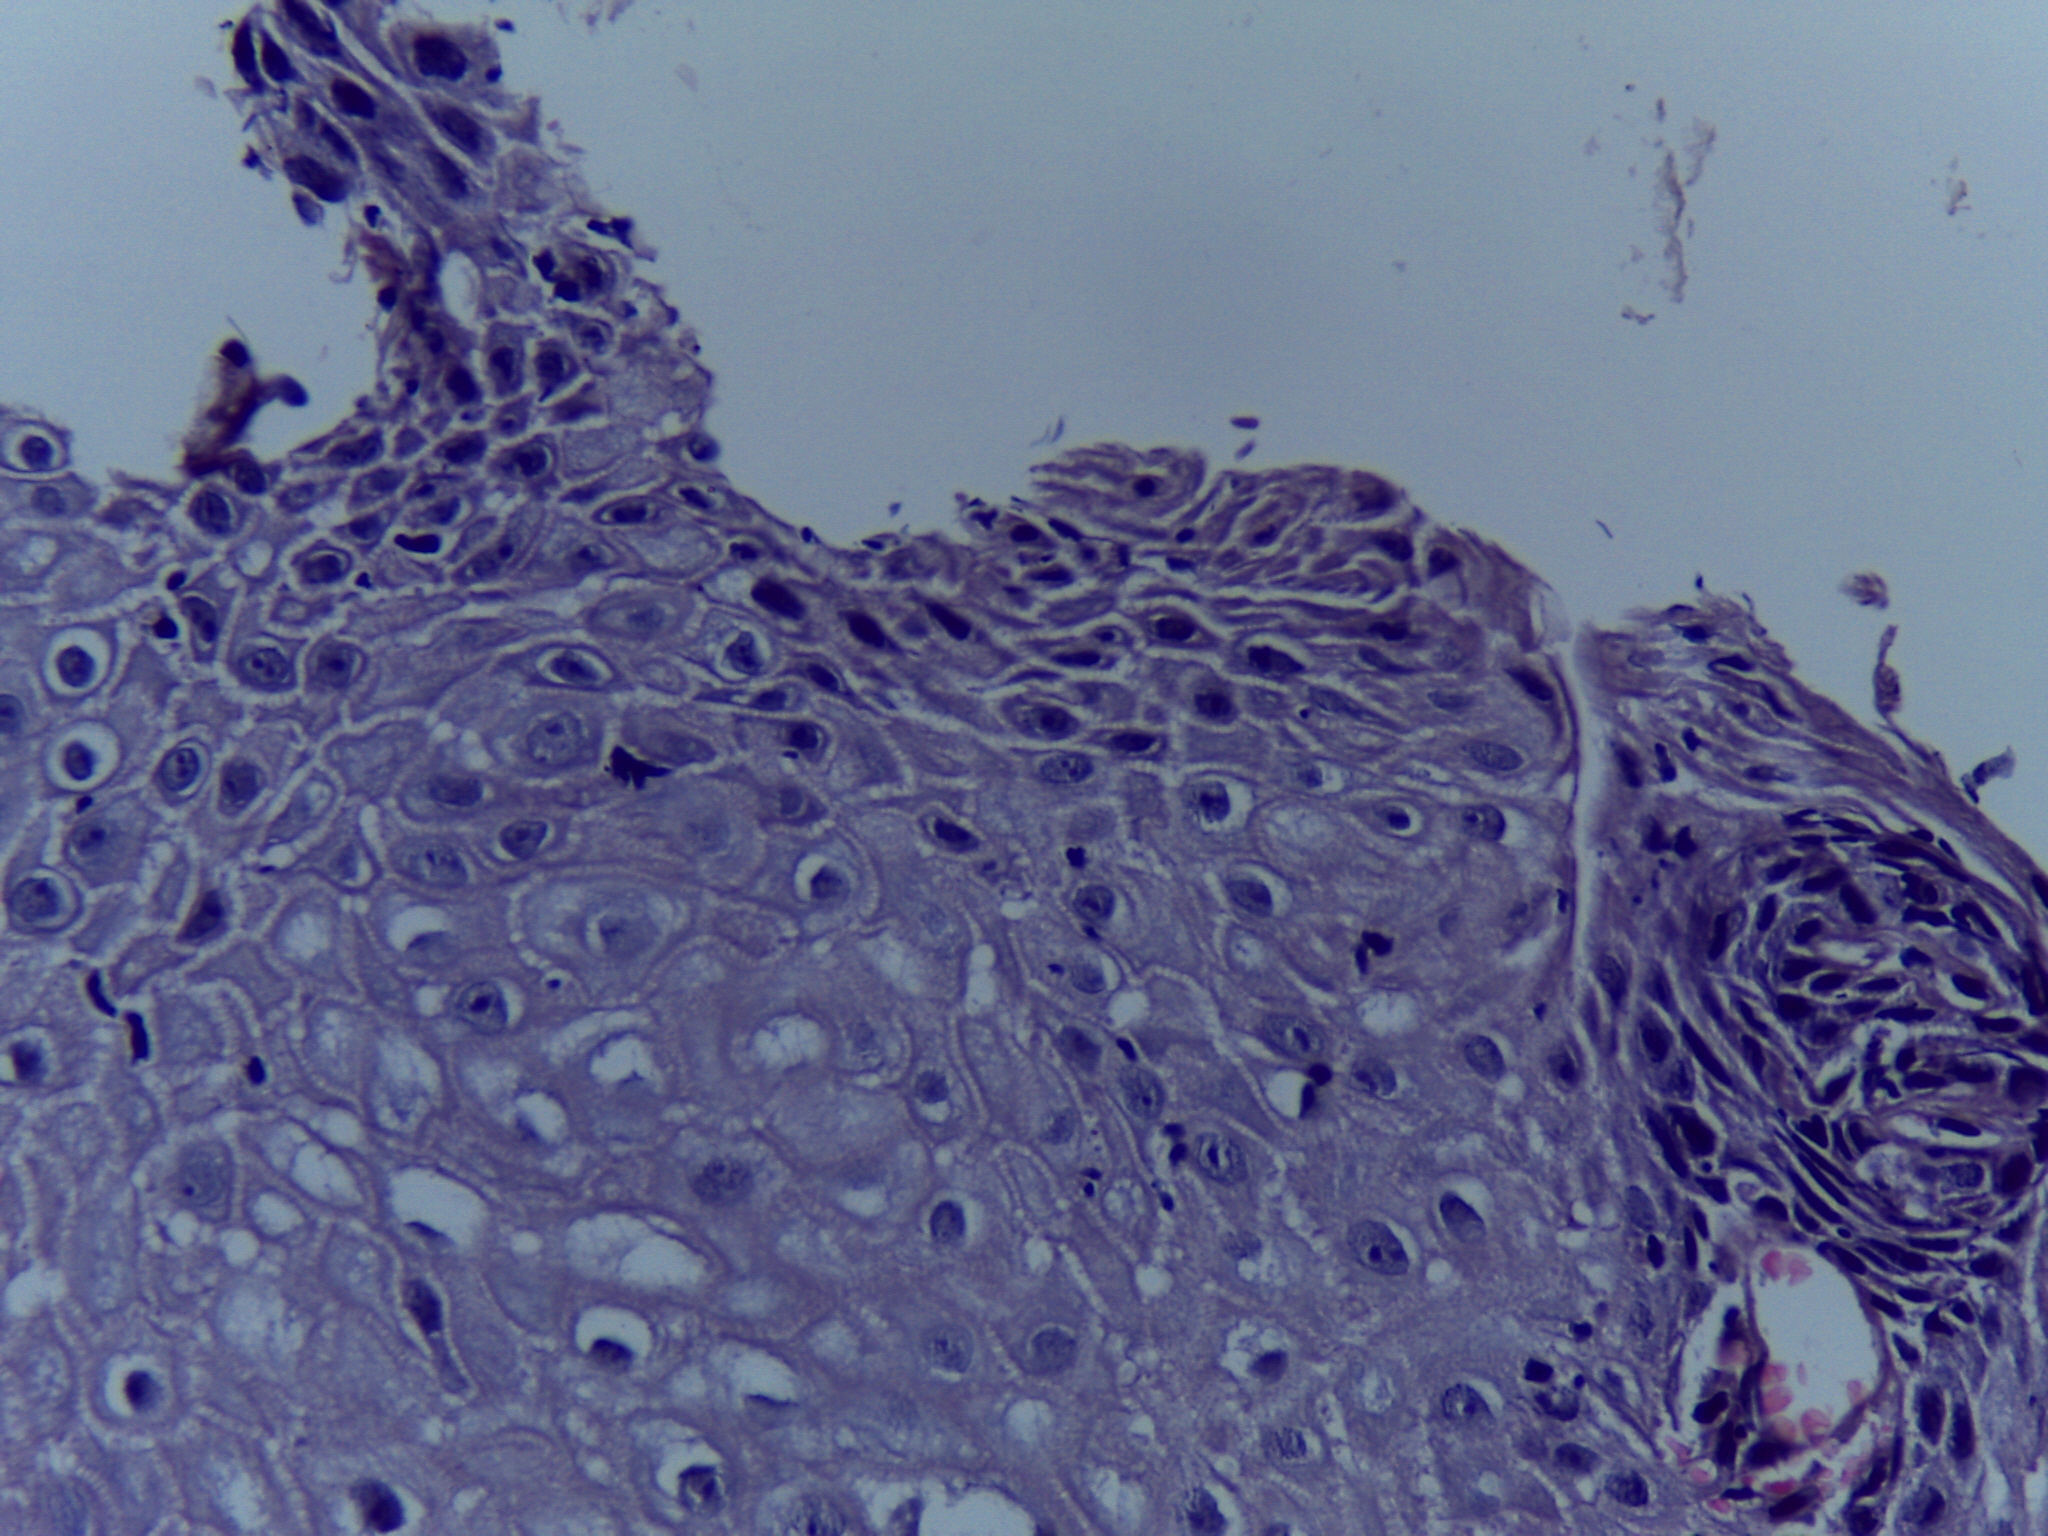
Diagnosis: OSCC